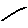
Label: line